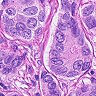
Metastatic tissue present: yes